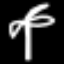
Label: palm tree